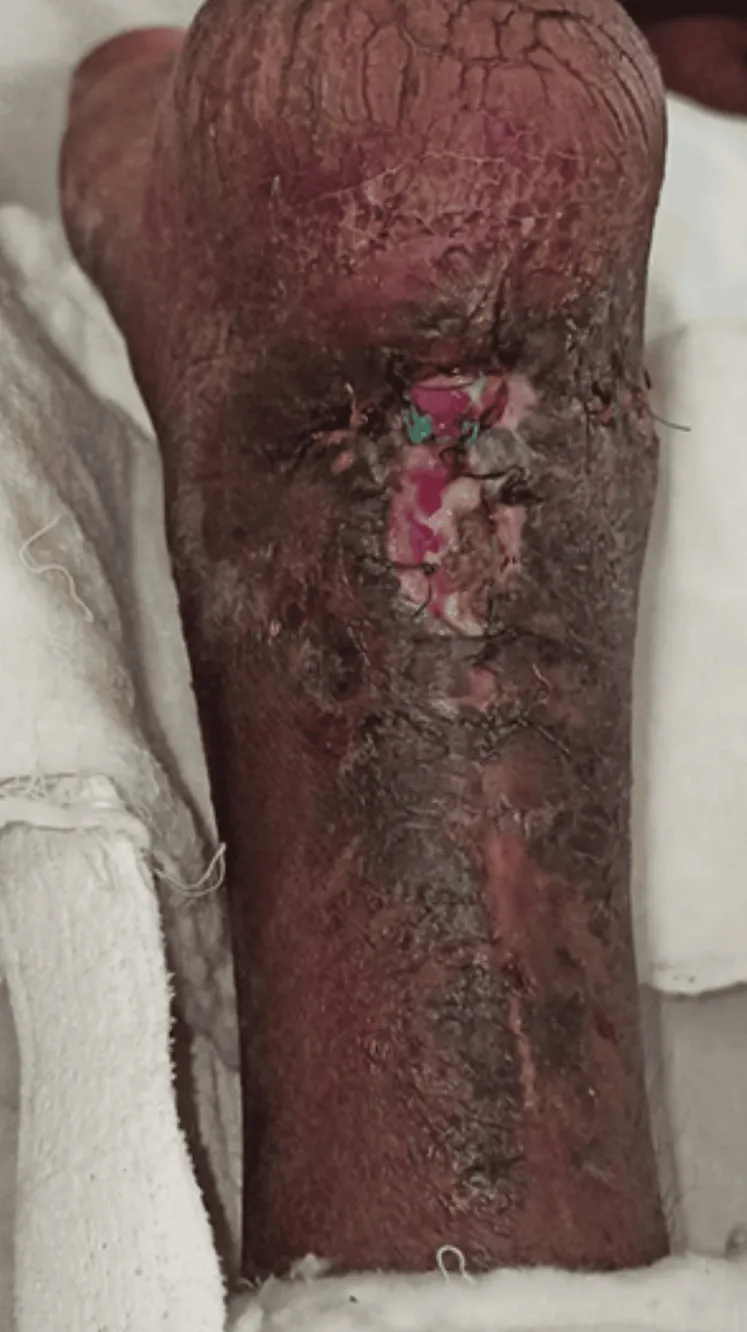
Injury site post surgery.
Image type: medical_photograph (skin_photograph)